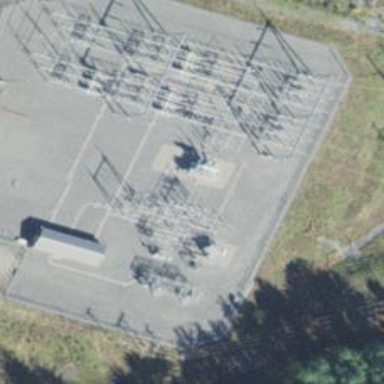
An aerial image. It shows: Outdoor transmission substation.